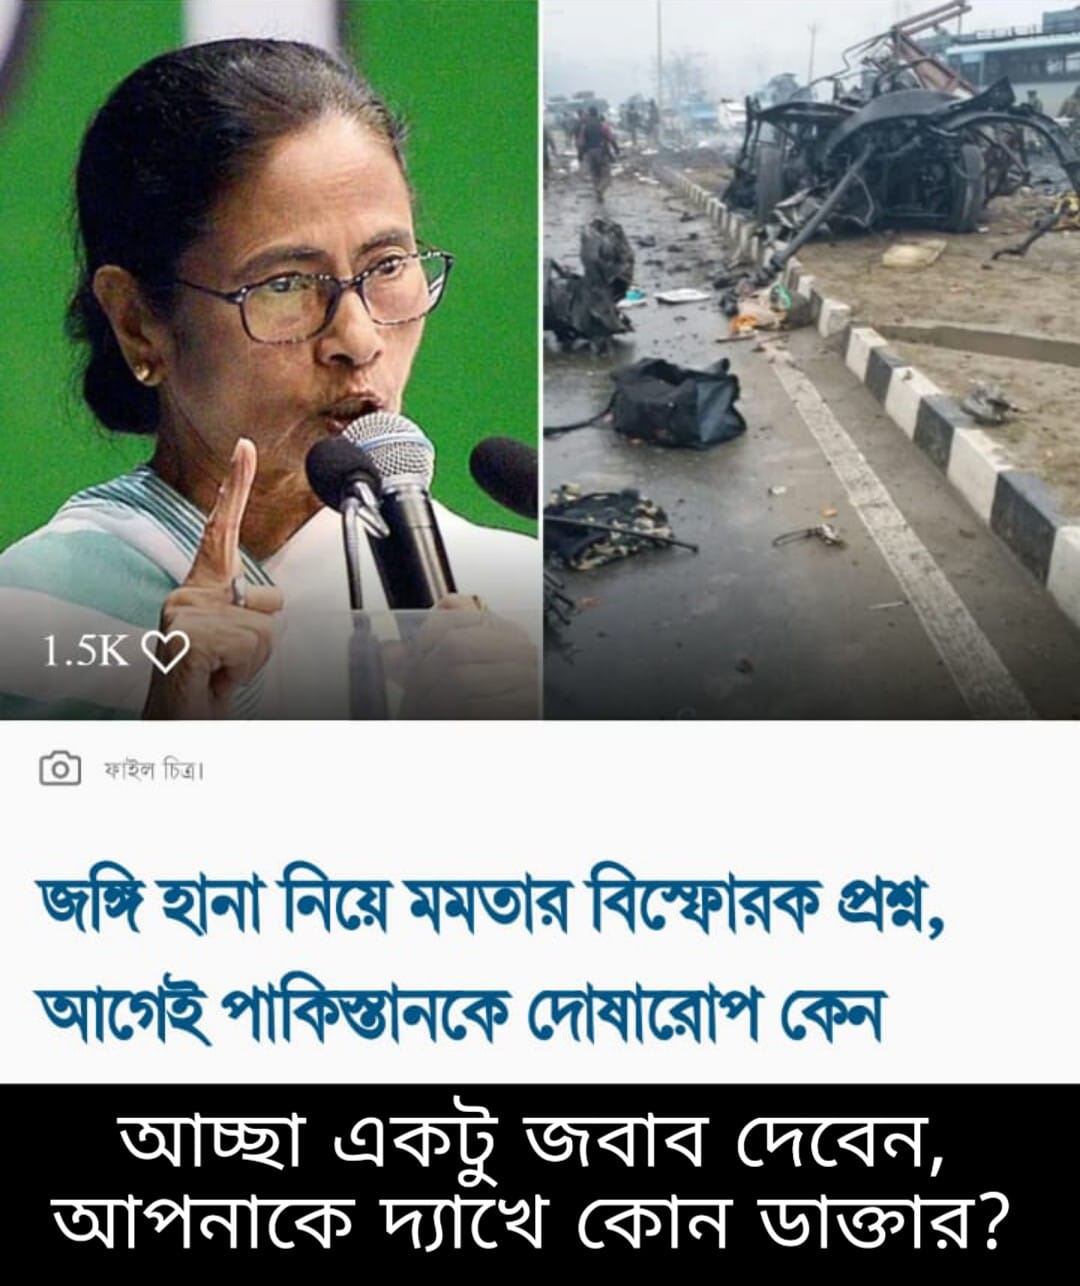
Caption: জঙ্গি হানা নিয়ে মমতার বিস্ফোরক প্রশ্ন, আগেই পাকিস্তানকে দোষারোপ কেন    আচ্ছা একটু জবাব দেবেন ,   আপনাকে দেখে কোন ডাক্তার ?
Label: hate